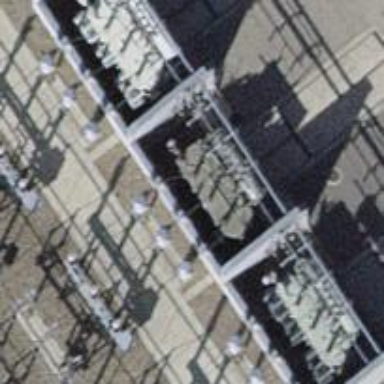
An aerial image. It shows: Outdoor transformer.